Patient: sex M, age 78
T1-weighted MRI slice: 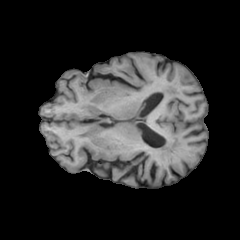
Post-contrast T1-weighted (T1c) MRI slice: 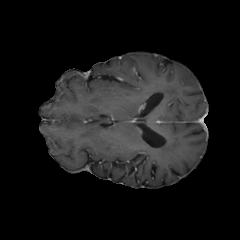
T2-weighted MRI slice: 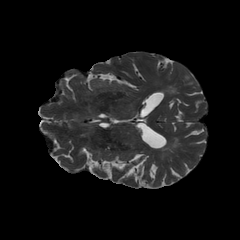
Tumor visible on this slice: yes
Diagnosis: Glioblastoma, IDH-wildtype
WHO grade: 4